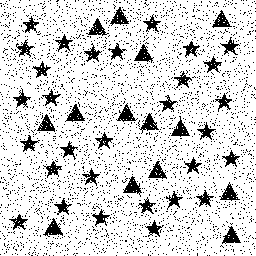
Squares: 0
Triangles: 14
Stars: 30
Total shapes: 44